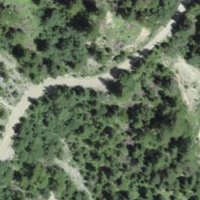
EUNIS habitat code: 45
Species observed at this site:
Aporia crataegi